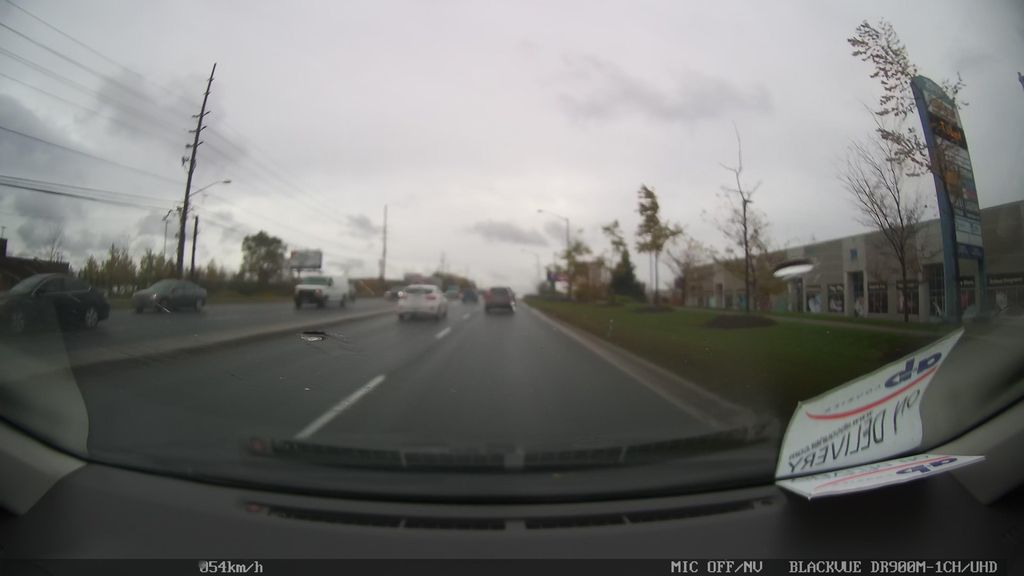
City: toronto